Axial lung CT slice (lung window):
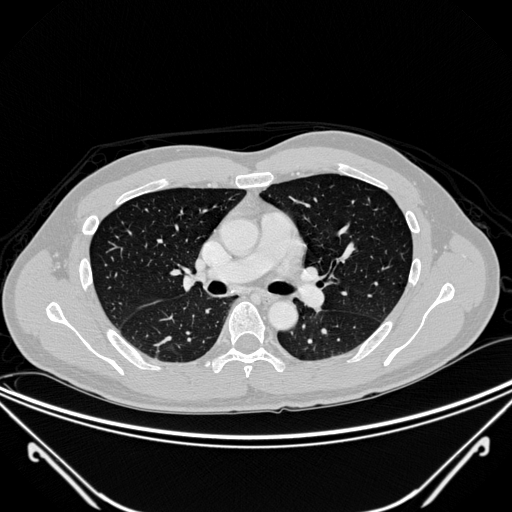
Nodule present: no